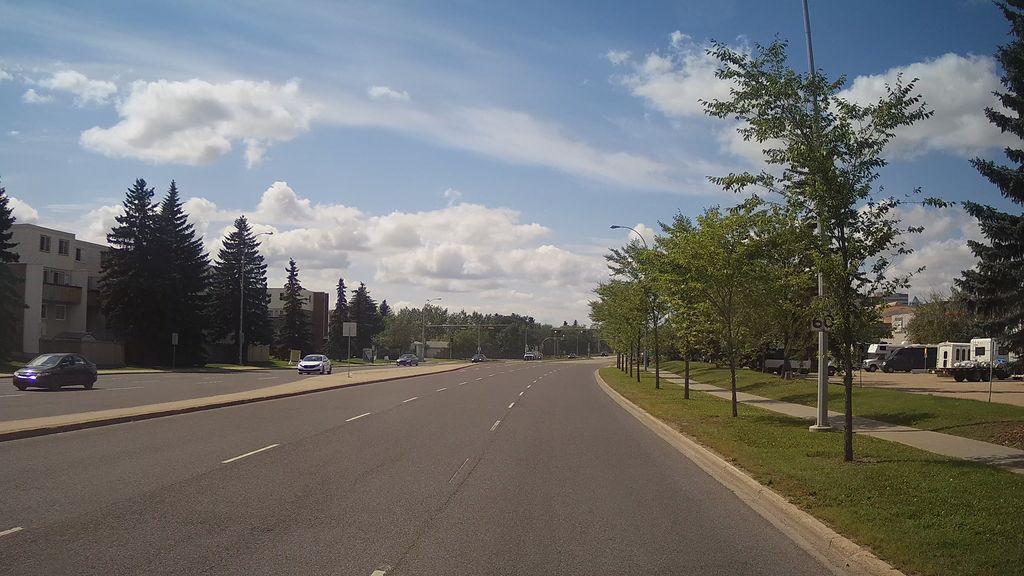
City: edmonton